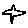
Label: star